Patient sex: M
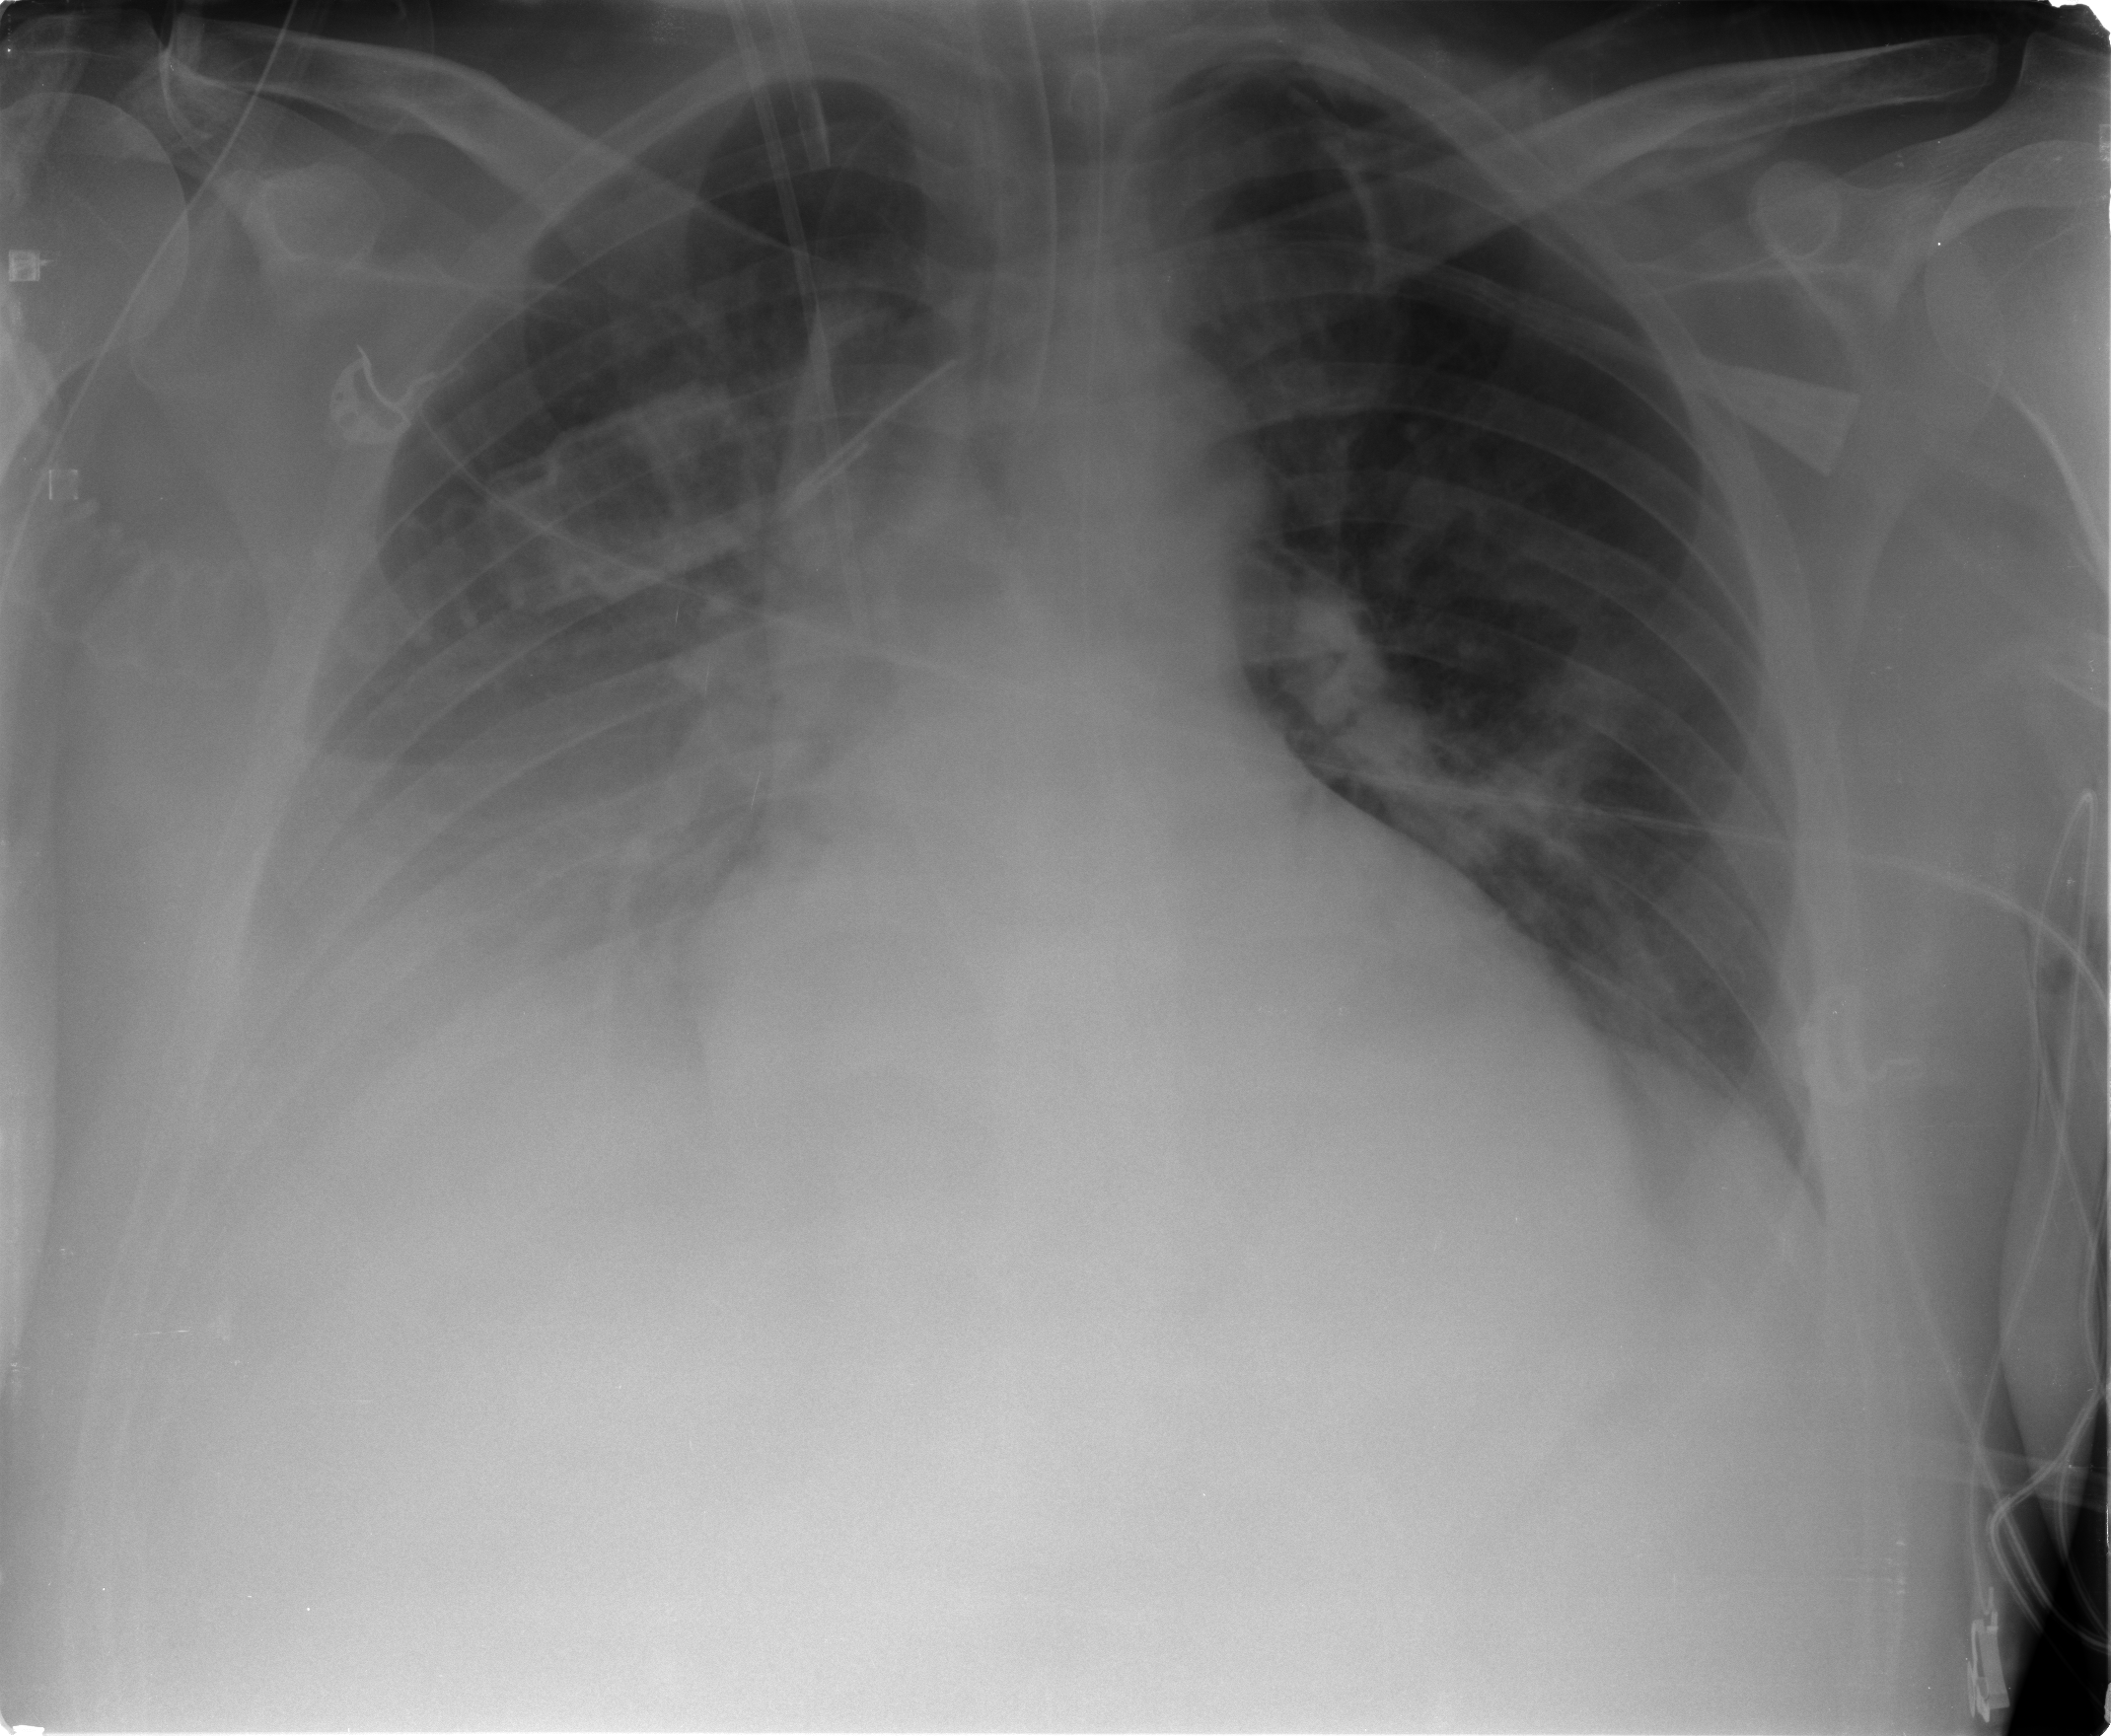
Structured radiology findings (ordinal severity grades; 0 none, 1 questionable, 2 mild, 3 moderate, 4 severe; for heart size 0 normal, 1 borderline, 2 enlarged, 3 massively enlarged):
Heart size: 2
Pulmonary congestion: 2
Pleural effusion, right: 3
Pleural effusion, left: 1
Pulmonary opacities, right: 2
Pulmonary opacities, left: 1
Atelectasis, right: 2
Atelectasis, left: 1